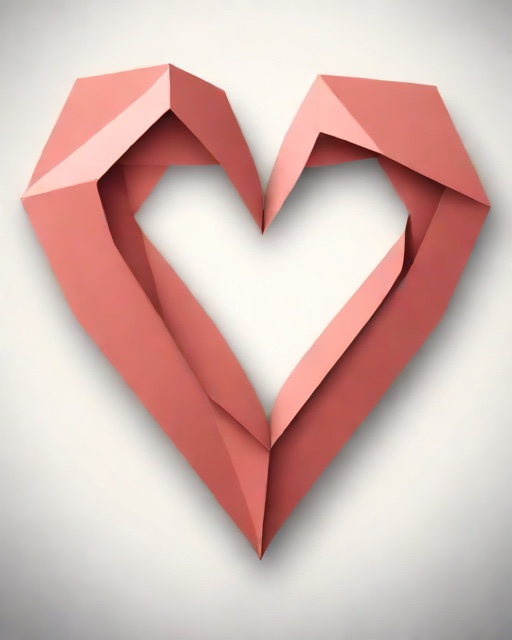
Category: Valentine